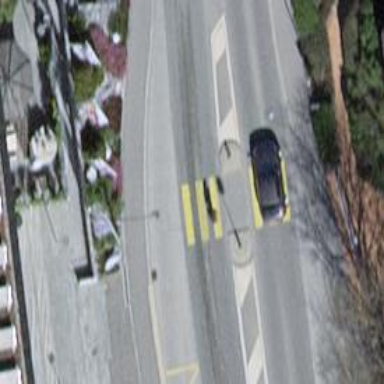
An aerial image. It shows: Primary highway with asphalt surface. There are sidewalks on both sides of the road.